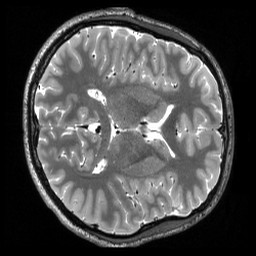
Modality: T2w
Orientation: axial
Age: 23
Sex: male
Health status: healthy
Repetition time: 3.2 s
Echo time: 0.563 s